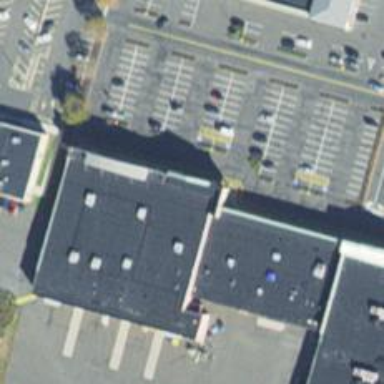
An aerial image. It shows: Fitness center located in leisure land.